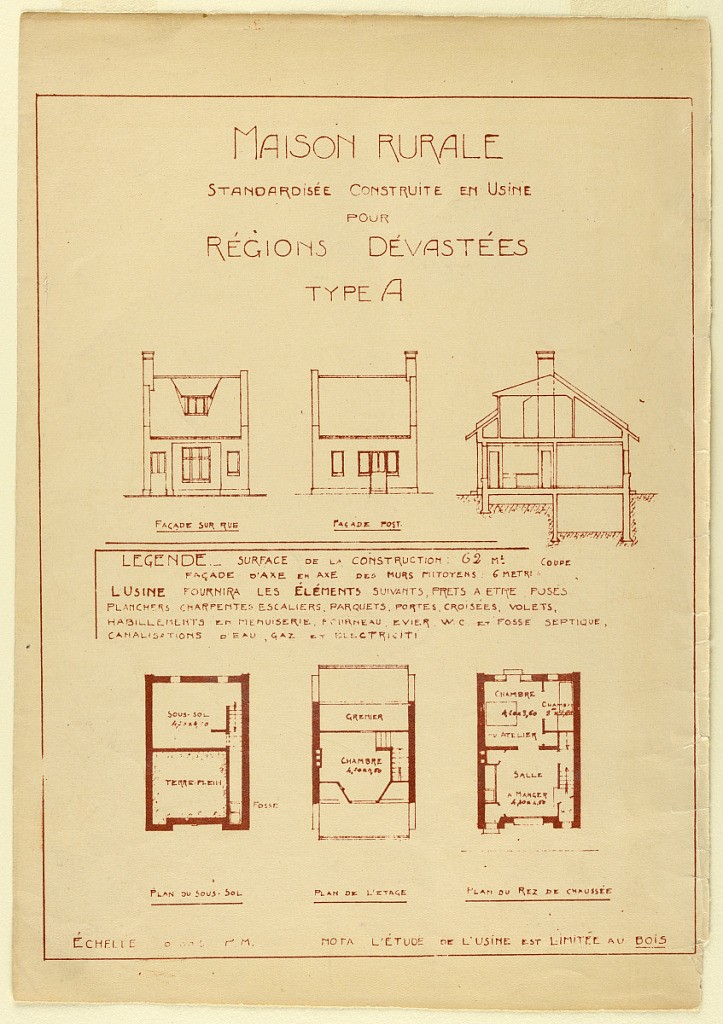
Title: Standardized Rural House
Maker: Hector Guimard, French, 1867–1942
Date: October 1920
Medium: Diazo print on beige wove paper
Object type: Diazo print
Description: Shows three plans of a house.